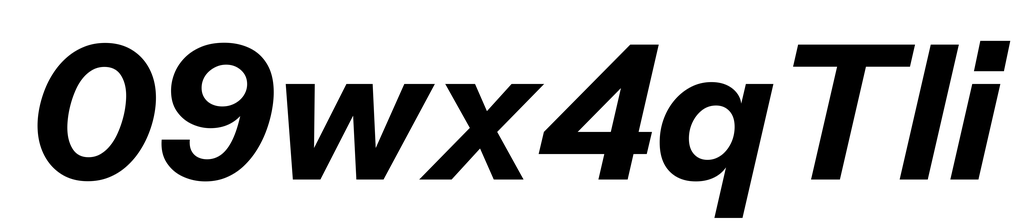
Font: InstrumentSans-Italic_Bold_Italic